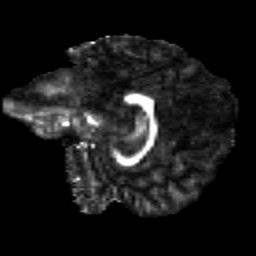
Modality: FA
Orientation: sagittal
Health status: healthy
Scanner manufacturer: siemens
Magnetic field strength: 3 T
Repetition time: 12 s
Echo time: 0.092 s